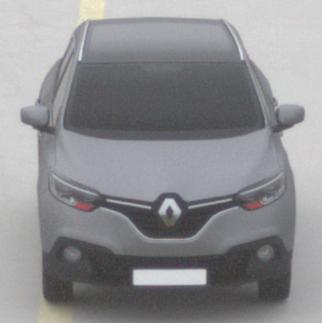
Make: Renault
Model: Kadjar ENERGY TCe 130
Detailed model: Kadjar
Model produced from: 2015/05
Model produced until: 2018/08
Doors: 5
Color: gray
Road condition: dry road
Daytime: morning or afternoon
Contrast: low contrast